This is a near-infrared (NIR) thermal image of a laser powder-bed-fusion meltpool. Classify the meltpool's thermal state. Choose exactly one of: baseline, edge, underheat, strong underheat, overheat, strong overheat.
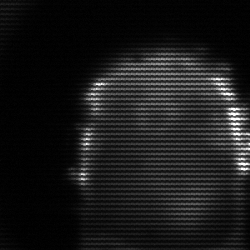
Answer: baseline